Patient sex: M
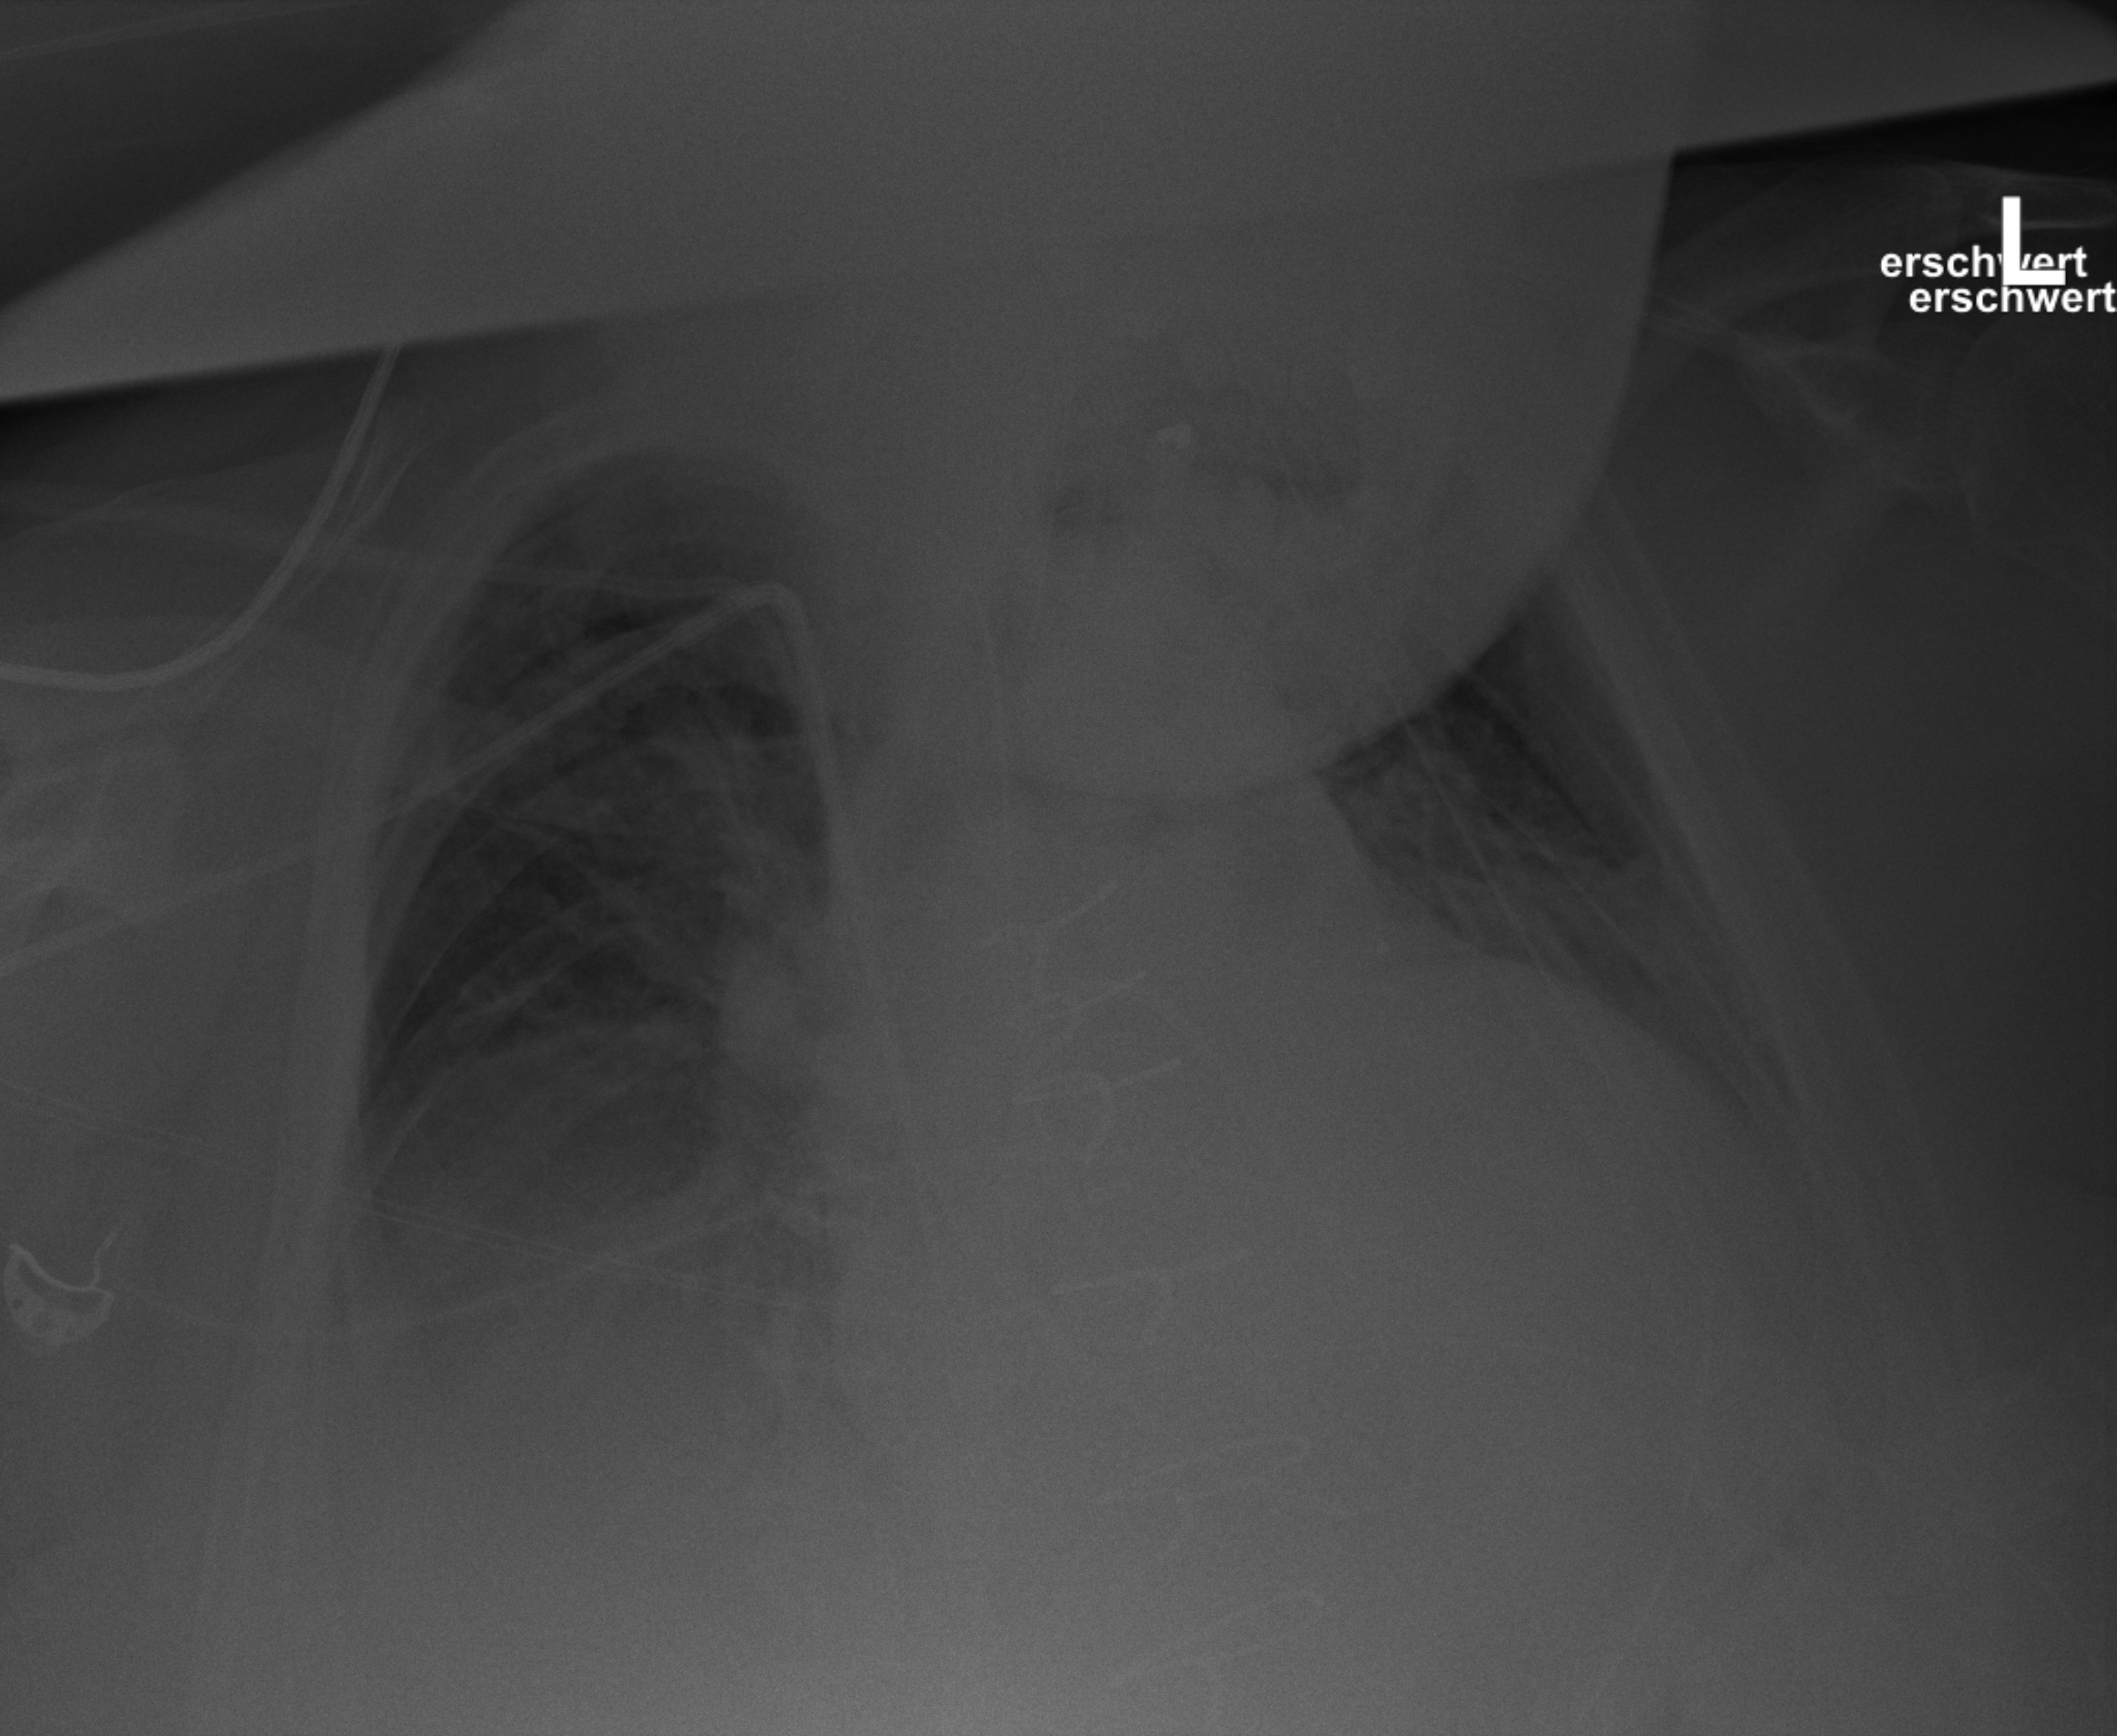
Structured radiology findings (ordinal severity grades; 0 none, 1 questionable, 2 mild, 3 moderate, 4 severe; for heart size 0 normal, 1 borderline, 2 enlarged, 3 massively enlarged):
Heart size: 2
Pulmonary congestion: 3
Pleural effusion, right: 2
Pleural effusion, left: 2
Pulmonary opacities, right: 2
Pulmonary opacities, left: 2
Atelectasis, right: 2
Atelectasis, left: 2